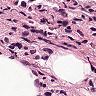
Metastatic tissue present: yes